Question: Playing around with python for a while (mostly icw coolprop) but I'm doing the algebra/calc part by hand (writing the unknowns as explicit functions, integrals etc) and then make use of python to do batch calculation or use coolprop to find properties.
But online I saw people using sympy etc which can solve equations but I can't figure out how to use it for balance equations.
I want to make a function hex() who input variables are the variables seen in the picture below, but I want to get a function that fills in some variables and calculate the unknowns.
So when i give it some thing like this:
> - - - - - - -
it returns:
> - -
Simple m pic with , Q is def to be negative if engerie leaves the system

'''
def hex():
Cp1,T1a,T1b,m1,Q1 = sp.symbols('Cp1 T1a T1b m1 Q1')
Cp2,T2a,T2b,m2,Q2 = sp.symbols('Cp2 T2a T2b m2 Q2')
Eq1 = sp.Eq(Q1,Cp1*(T1b-T1a)*m1)
Eq2 = sp.Eq(Q2,Cp2*(T2b-T2a)*m2)
Eq3 = sp.Eq(Q1,-Q2)
Eq1.subs(Q1,-300)
Eq1.subs(Cp1,3)
Eq1.subs(T1a,100)
Eq1.subs(m1,5)
Eq2.subs(Cp2,2)
Eq2.subs(T2a,20)
Eq2.subs(m2,3)
Anw = sp.solve((Eq1,Eq2,Eq3),T1b,T2b)
print(Anw)
hex()
'''
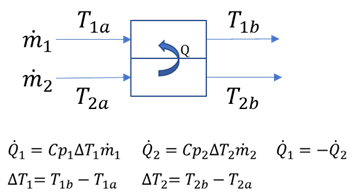
Answer: I assume the dots above the symbols are not derivatives because you gave constants as inputs.
You don't have a simultaneous equation. You just have 2 linear equations so its best to solve them non-simultaneously. You also want to input values and get output values. So you don't need to make symbols or do substitutions. They are just arguments to the function.
'''
from sympy import *
def hex(Q1, Cp1, Cp2, m1, m2, T1a, T2a):
Q2 = -Q1
T1b, T2b = symbols('T1b T2b', real=True)
Eq1 = Eq(Q1, Cp1*(T1b-T1a)*m1)
Eq2 = Eq(Q2, Cp2*(T2b-T2a)*m2)
T1b_solution = solve(Eq1, T1b)[0]
T2b_solution = solve(Eq2, T2b)[0]
print(T1b_solution)
print(T2b_solution)
hex(-300, 3, 2, 5, 3, 100, 20)
'''
the '[0]' after the 'solve' gets the first solution.
If you want something where you can input all values except two, then you can do the following:
'''
from sympy import *
def hex(Q1=None, Cp1=None, Cp2=None, m1=None, m2=None, T1a=None, T2a=None, T1b=None, T2b=None):
unknowns = []
if Q1 is None:
Q1 = symbols('Q1', real=True)
unknowns.append(Q1)
if Cp1 is None:
Cp1 = symbols('Cp1', real=True)
unknowns.append(Cp1)
if Cp2 is None:
Cp2 = symbols('Cp2', real=True)
unknowns.append(Cp2)
if m1 is None:
m1 = symbols('m1', real=True)
unknowns.append(m1)
if m2 is None:
m2 = symbols('m2', real=True)
unknowns.append(m2)
if T1a is None:
T1a = symbols('T1a', real=True)
unknowns.append(T1a)
if T2a is None:
T2a = symbols('T2a', real=True)
unknowns.append(T2a)
if T1b is None:
T1b = symbols('T1b', real=True)
unknowns.append(T1b)
if T2b is None:
T2b = symbols('T2b', real=True)
unknowns.append(T2b)
if len(unknowns) > 2:
raise ValueError("There are too many unknowns.")
Q2 = -Q1
Eq1 = Eq(Q1, Cp1*(T1b-T1a)*m1)
Eq2 = Eq(Q2, Cp2*(T2b-T2a)*m2)
solution = solve([Eq1, Eq2], unknowns)
print(solution)
hex(Q1=-300, Cp1=3, Cp2=2, m1=5, m2=3, T1a=100, T2a=20)
'''
The bunch of 'if' statements was the fastest way I could think of without using Python's 'eval' function or a list as inputs.